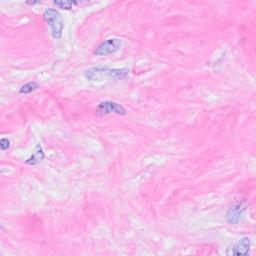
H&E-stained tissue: Breast